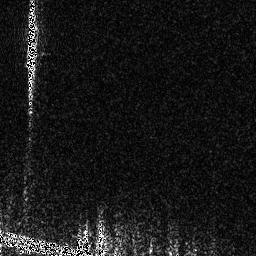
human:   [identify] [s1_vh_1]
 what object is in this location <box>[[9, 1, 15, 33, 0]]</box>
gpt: <ref>1 medium ship at the top left</ref>